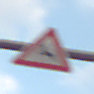
Verkehrszeichen: WildwechselRechts
Umgebung: Outdoor, Suburban
Tageszeit: MorningAfternoon
Wetter: Overcast
Licht: Natural
Jahreszeit: NotSpecified
Kontrast: LowContrast